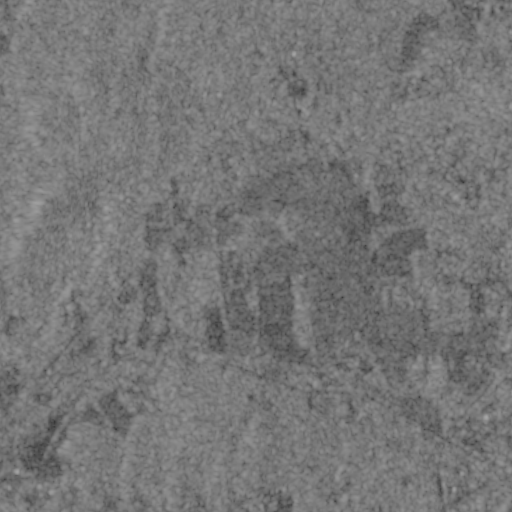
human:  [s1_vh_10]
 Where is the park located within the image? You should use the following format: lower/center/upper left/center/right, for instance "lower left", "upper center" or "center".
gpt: The park is located in the lower right of the image.
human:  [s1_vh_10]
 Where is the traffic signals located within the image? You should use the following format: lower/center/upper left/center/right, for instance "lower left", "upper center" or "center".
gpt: The traffic signals is located in the lower right of the image.
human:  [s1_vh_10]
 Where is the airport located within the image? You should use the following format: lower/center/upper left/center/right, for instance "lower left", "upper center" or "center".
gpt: There is no airport in the image.

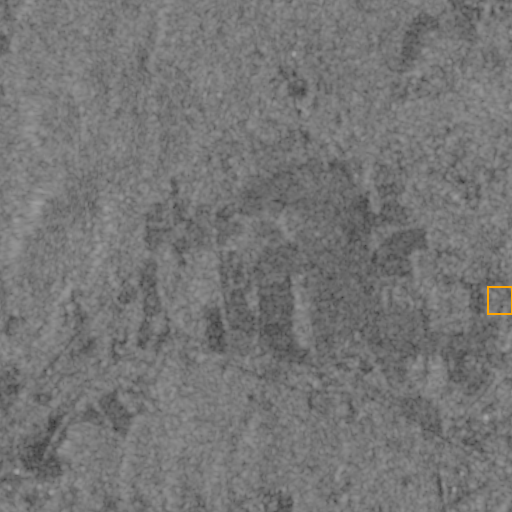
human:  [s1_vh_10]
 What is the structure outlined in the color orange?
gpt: The structure outlined in orange is a park.
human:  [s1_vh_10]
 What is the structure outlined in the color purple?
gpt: There is no purple outline.